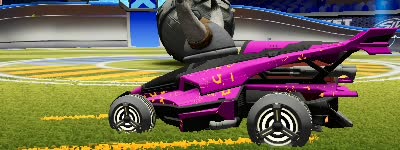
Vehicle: aftershock